【题型】解答题　【知识点】平面几何　【难度】medium
如图, 在平面直角坐标系中, 点 $A$ 的坐标为 $(-4\sqrt{17}, 0)$, 点 $B$ 在直线 $l: y = \frac{1}{4}x$ 上且位于第三象限, 过点 $B$ 作 $AB$ 的垂线, 过原点 $O$ 作直线 $l$ 的垂线, 两垂线相交于第二象限内的点 $C$。

(1)设 $BC$ 与 $AO$ 相交于点 $D$,
\textcircled{1} 若 $BA = BO$, 求证：$CD = CO$；
\textcircled{2} 求：点 $A$ 到直线 $l$ 的距离；

(2)是否存在点 $B$, 使得以 $A, B, C$ 为顶点的三角形与以点 $B, C, O$ 为顶点的三角形相似？若存在, 求 $OB$ 的长；若不存在, 请说明理由。
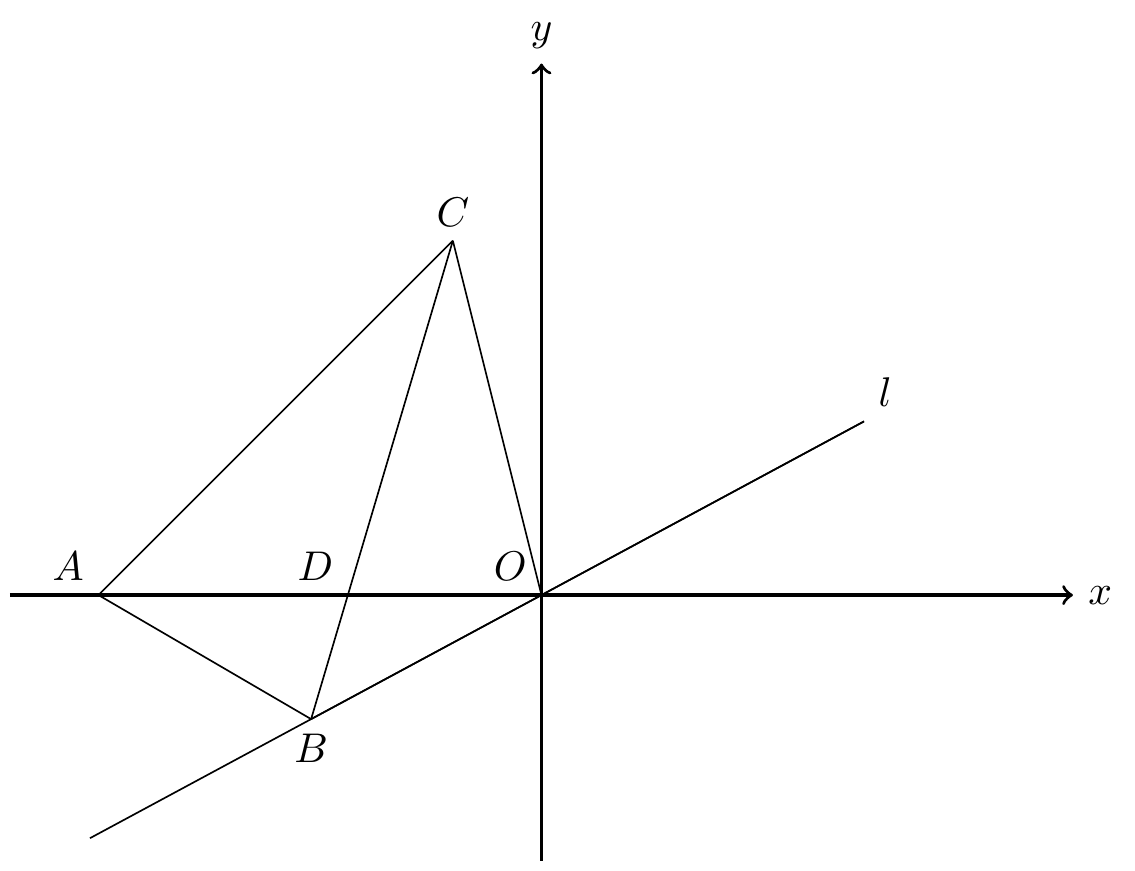
【解答】
解：
(1)\textcircled{1} $\because BA = BO$,

$\therefore \angle BAO = \angle BOA$,

$\because AB \perp BC$, $CO \perp BO$,

$\therefore \angle ABC = \angle BOC = 90^\circ$,

$\therefore \angle BAO + \angle ADB = \angle BOA + \angle COD = 90^\circ$,

$\therefore \angle COD = \angle ADB$,

又 $\because \angle ADB = \angle CDO$,

$\therefore \angle CDO = \angle COD$,

$\therefore CD = CO$；

\textcircled{2} 分别过点 $A$ 作 $AE \perp$ 直线 $l$ 于 $E$, 过点 $B$ 作 $BF \perp x$ 轴于 $F$,

$\therefore \angle AEO = \angle BFO = 90^\circ$,

又 $\because \angle AOE = \angle BOF$,

$\therefore \triangle AOE \sim \triangle BOF$,

$\therefore \frac{OE}{AE} = \frac{OF}{BF}$,

$\because B$ 在直线 $y = \frac{1}{4}x$ 上,

$\therefore$ 可设 $B(m, \frac{1}{4}m)$,

$\therefore OF = -m$, $BF = -\frac{1}{4}m$,

$\therefore \frac{OE}{AE} = \frac{-m}{-\frac{1}{4}m} = 4$,

$\therefore OE = 4AE$,

$\because A(-4\sqrt{17}, 0)$,

$\therefore OA = 4\sqrt{17}$,

$\therefore AE^2 + OE^2 = OA^2$,

$\therefore AE^2 + 16AE^2 = 16 \times 17$,

$\therefore AE = 4$,

$\therefore$ 点 $A$ 到直线 $l$ 的距离为 $4$；

(2)由(1)\textcircled{2} 得 $AE = 4$, $OE = 4AE = 16$, 设 $OB = x$, 则 $BE = OE - OB = 16 - x$,

$\therefore AB = \sqrt{AE^2 + BE^2} = \sqrt{16 + (16 - x)^2}$,

$\because AB \perp BC$, $CO \perp BO$, $AE \perp BO$,

$\therefore \angle ABC = \angle BOC = \angle AEB = 90^\circ$,

$\therefore \angle ABE = \angle CBO$,

$\therefore \triangle AEB \sim \triangle BOC$,

$\therefore \frac{OC}{OB} = \frac{EB}{EA}$ 即 $\frac{OC}{x} = \frac{16 - x}{4}$,

$\therefore OC = \frac{x(16 - x)}{4}$,

$\therefore BC = \sqrt{OB^2 + OC^2} = \sqrt{x^2 + \frac{x^2(16 - x)^2}{16}} = \frac{x}{4} \sqrt{16 + (16 - x)^2}$,

$\because \angle ABC = \angle BOC = 90^\circ$,

$\therefore$ 以 $A, B, C$ 为顶点的三角形与以点 $B, C, O$ 为顶点的三角形相似有两种情况：

当 $\triangle ABC \sim \triangle BOC$ 时,

$\frac{AB}{BC} = \frac{BO}{OC}$ 即 $\frac{\sqrt{16 + (16 - x)^2}}{\frac{x}{4} \sqrt{16 + (16 - x)^2}} = \frac{x}{\frac{x(16 - x)}{4}}$,

解得 $x = 8$,

$\therefore$ 此时 $OB = 8$；

当 $\triangle ABC \sim \triangle COB$ 时,

$\frac{AB}{OC} = \frac{BC}{OB}$ 即 $\frac{\sqrt{16 + (16 - x)^2}}{\frac{x(16 - x)}{4}} = \frac{\frac{x}{4} \sqrt{16 + (16 - x)^2}}{x}$,

解得 $x = 8 \pm 4\sqrt{3}$。

$\therefore$ 此时 $OB = 8 + 4\sqrt{3}$ 或 $OB = 8 - 4\sqrt{3}$。

综上所述, 当 $OB = 8$ 或 $OB = 8 + 4\sqrt{3}$ 或 $OB = 8 - 4\sqrt{3}$, 使得以 $A$、$B$、$C$ 为顶点的三角形与以点 $B$、$C$、$O$ 为顶点的三角形相似。

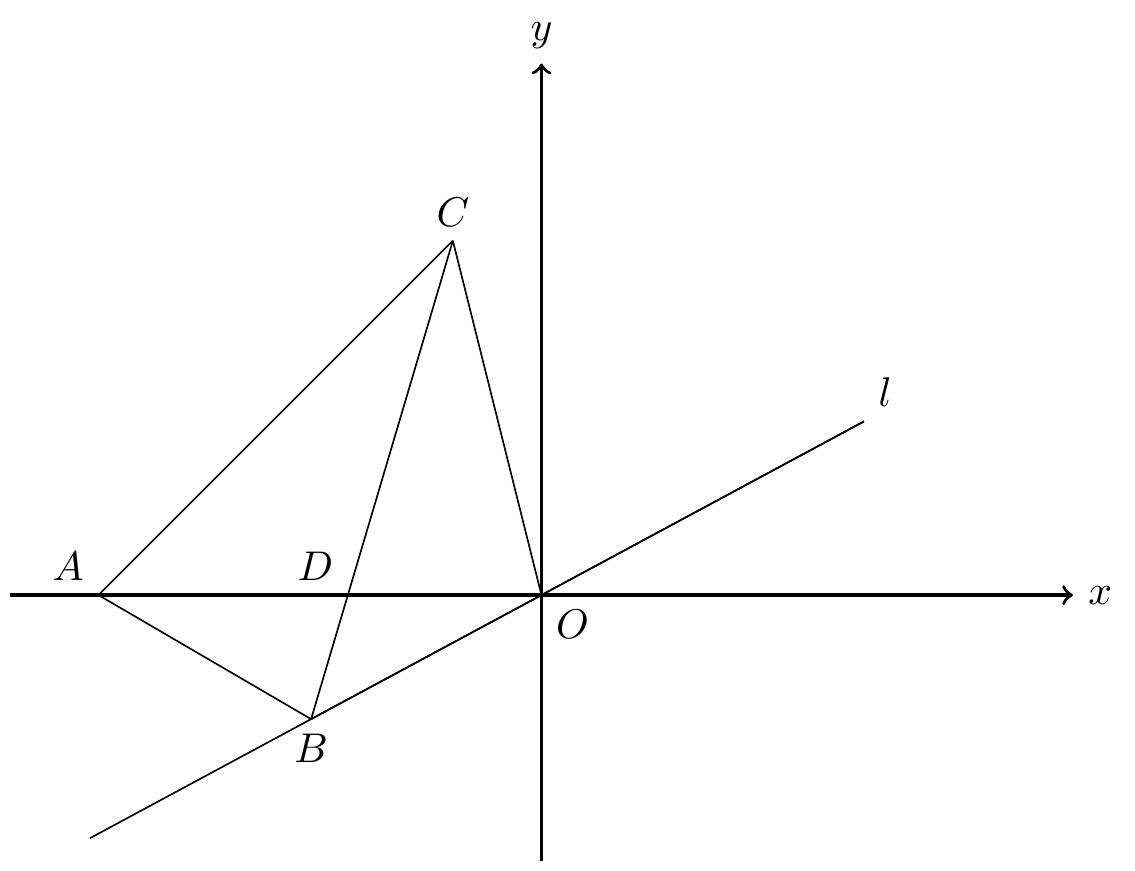
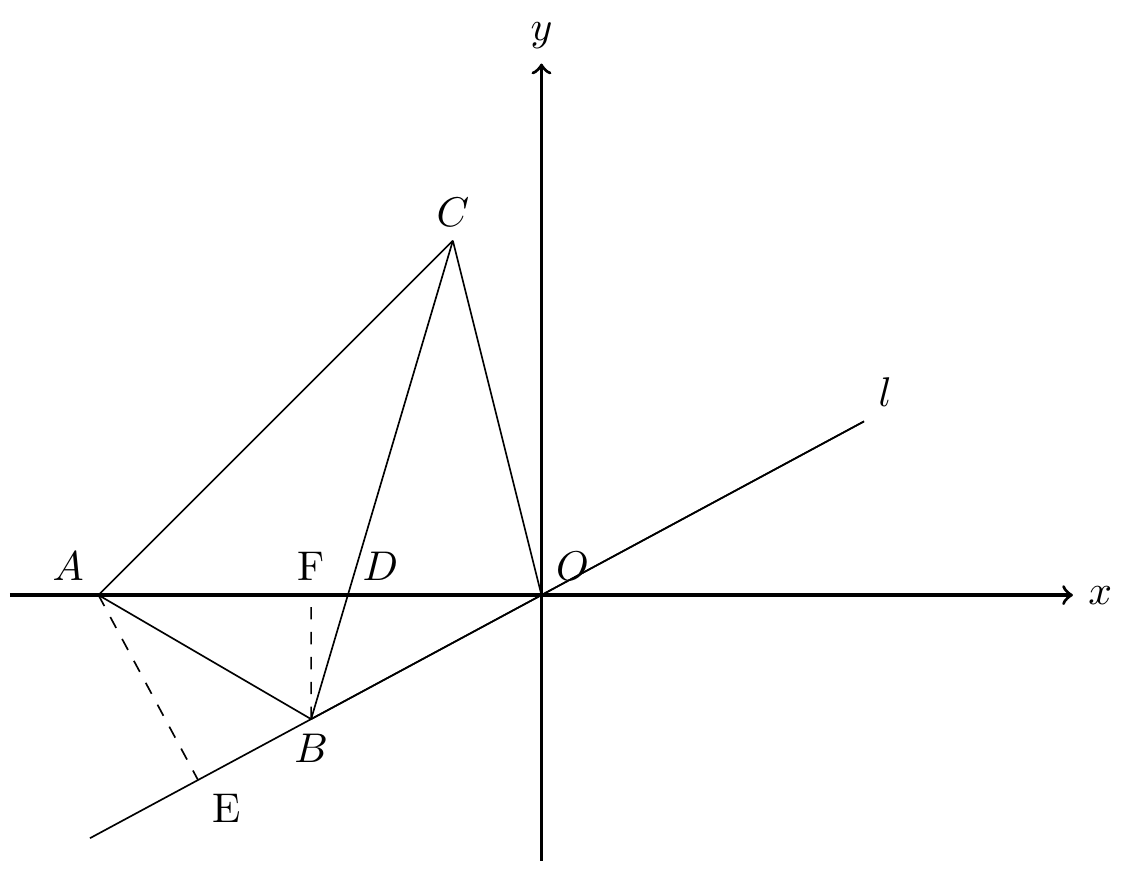
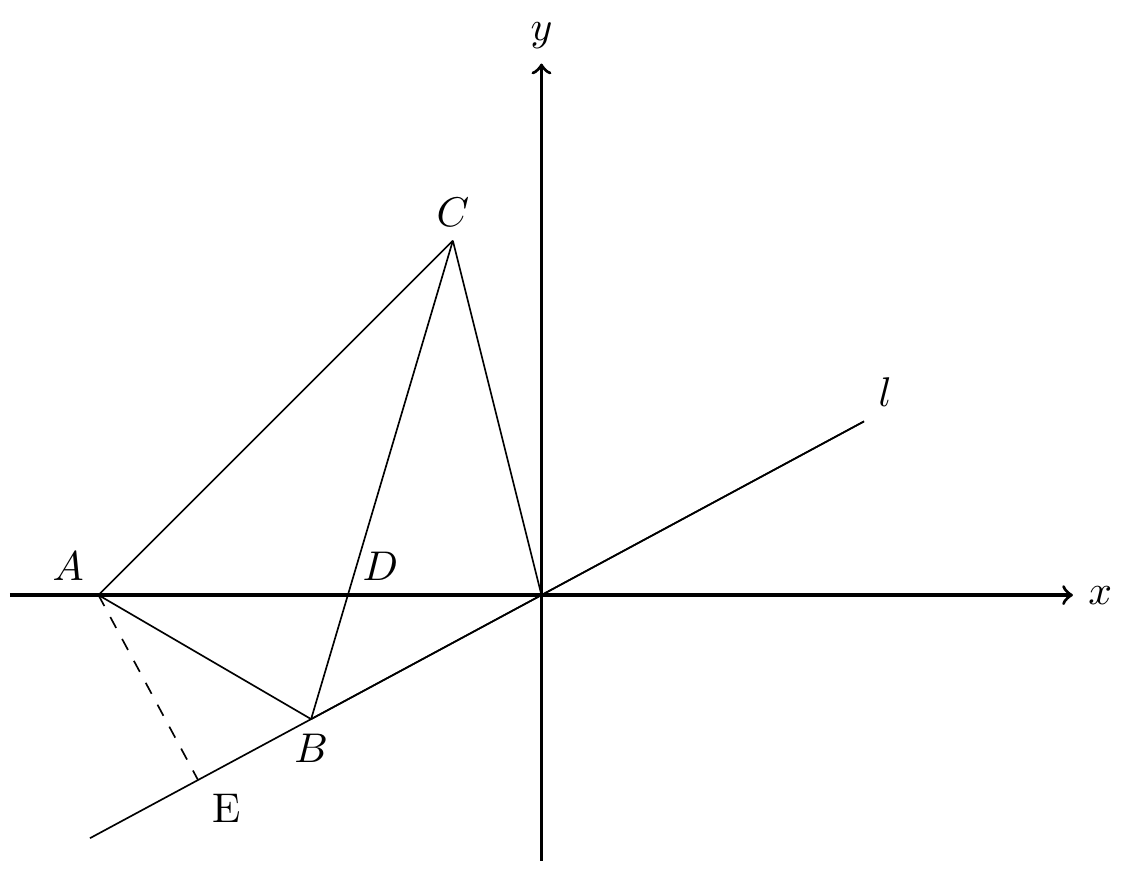